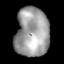
Tissue: lung
Cell type: T cells
Senescence score: 0.2084
Nuclear area (px): 1634
Mean DAPI intensity: 157.364